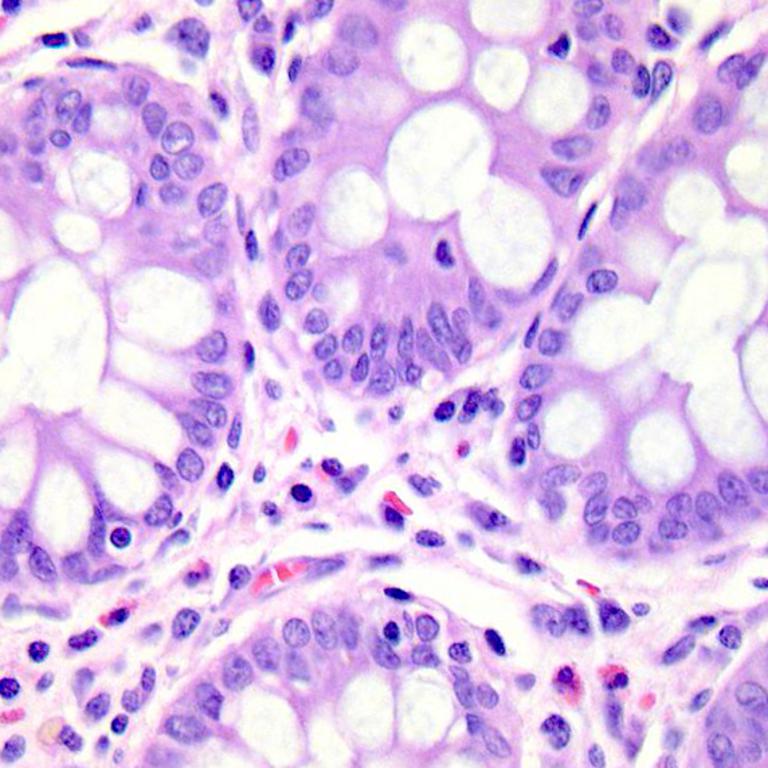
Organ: colon
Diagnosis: benign